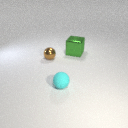
large green metal cube behind small brown metal sphere